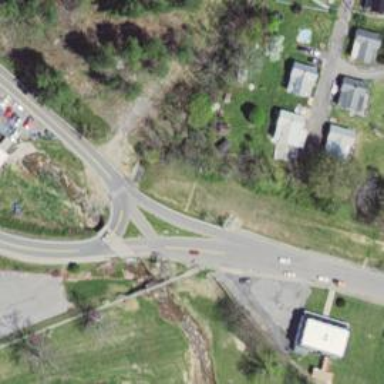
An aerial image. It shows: Secondary link road.